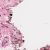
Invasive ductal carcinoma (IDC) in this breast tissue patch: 0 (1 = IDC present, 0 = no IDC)